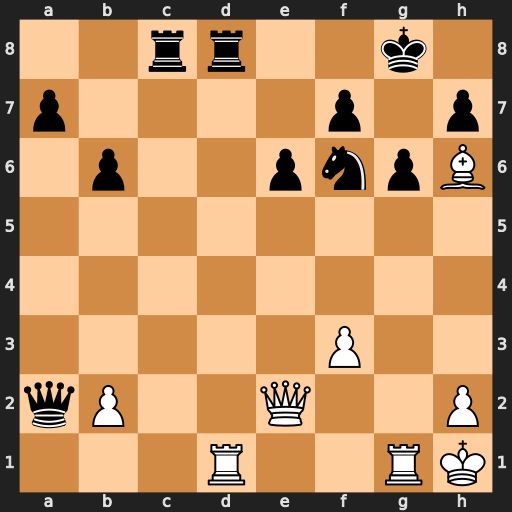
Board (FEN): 2rr2k1/p4p1p/1p2pnpB/8/8/5P2/qP2Q2P/3R2RK
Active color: w
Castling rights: -
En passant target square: -
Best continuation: Rxd8+ Rxd8 Bg5 Rd5 Bxf6